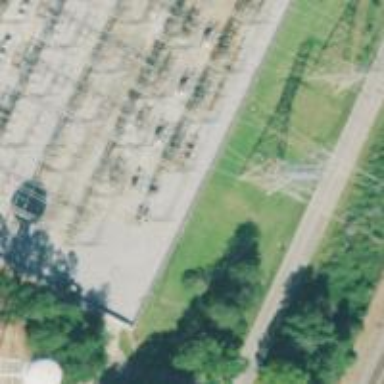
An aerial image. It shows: Switch used for power control.